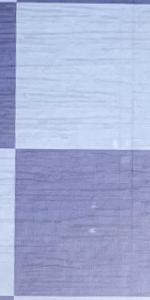
Label: Empty